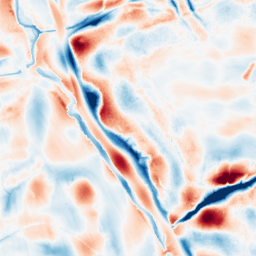
Category: wavelet
Decomposition family: wavelet_biorthogonal
Decomposition parameters: wavelet: bior5.5
level: 5
Upsampling method: quartic
Upsampling parameters: scale: 2
Upsampling scale: 2